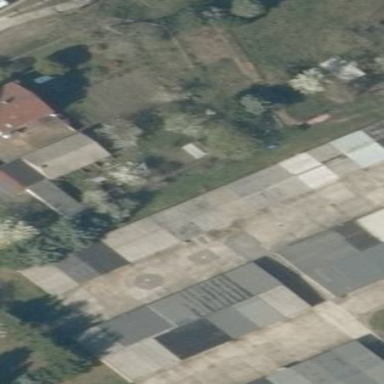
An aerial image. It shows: Group of garages.